Field crop: maize
Growth stage: 2
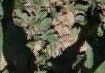
Species: convolvulus